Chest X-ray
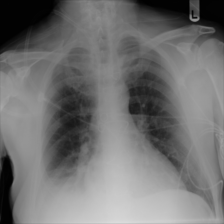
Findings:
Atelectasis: positive
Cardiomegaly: negative
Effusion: positive
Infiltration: negative
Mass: negative
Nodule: negative
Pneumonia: negative
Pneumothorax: negative
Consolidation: negative
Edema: negative
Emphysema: negative
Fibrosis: negative
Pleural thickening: negative
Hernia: negative